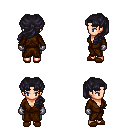
a pixel art fantasy rpg character, female body template, human, light skin, brown robe, teal pants, raven princess hairstyle, metal gloves, brown slippers, four views (front, back, left, right), 2x2 character sprite sheet, small pixel art, hard edges, no anti-aliasing